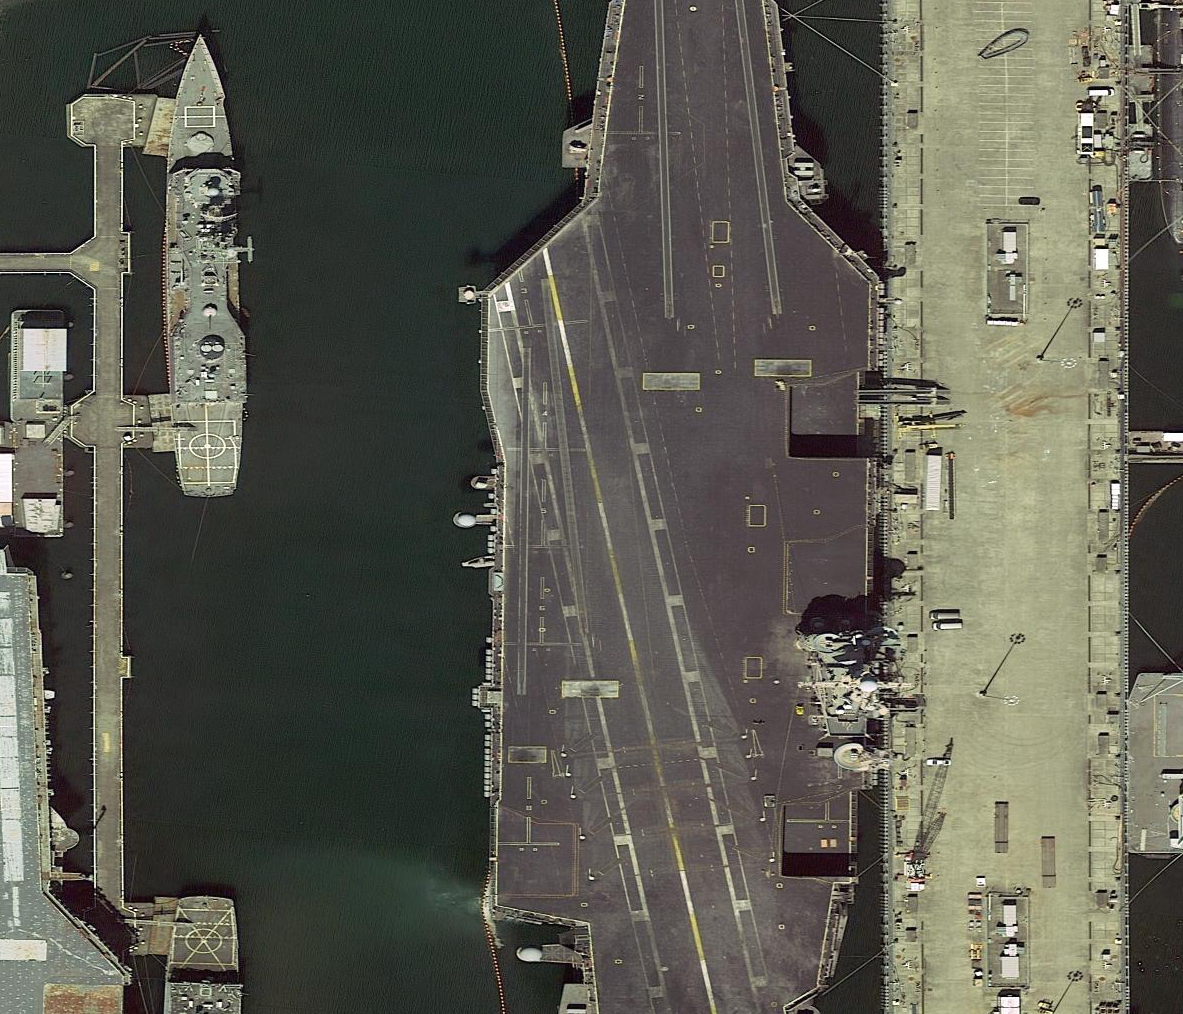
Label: Nimitz-class_aircraft_carrier